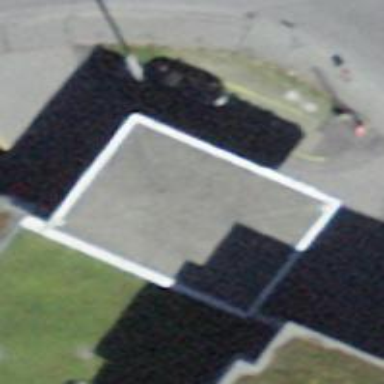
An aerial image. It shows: Fuel station.